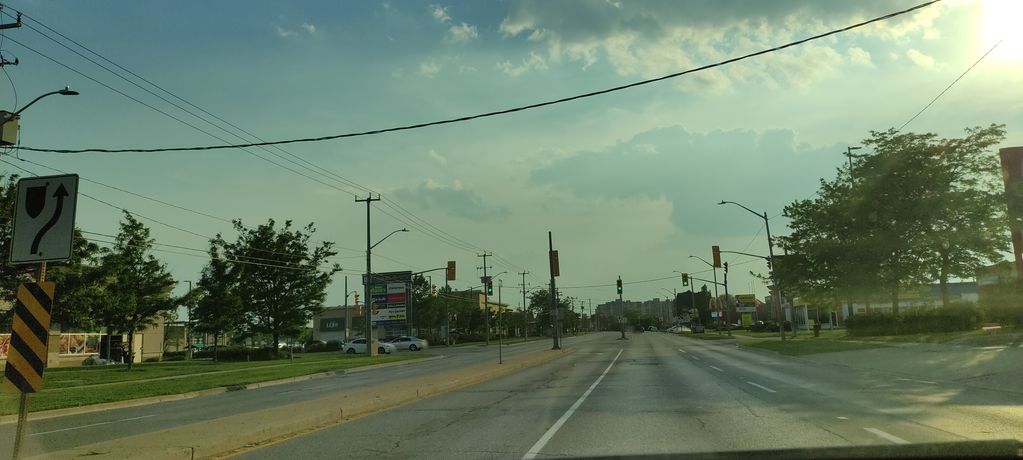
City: kitchener-waterloo